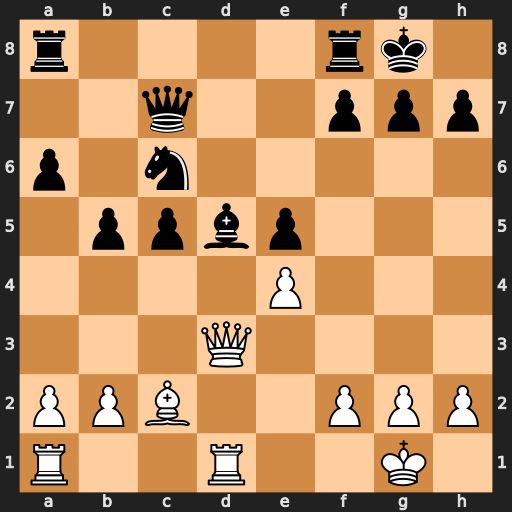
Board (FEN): r4rk1/2q2ppp/p1n5/1ppbp3/4P3/3Q4/PPB2PPP/R2R2K1
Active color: w
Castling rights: -
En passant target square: -
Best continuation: exd5 g6 dxc6